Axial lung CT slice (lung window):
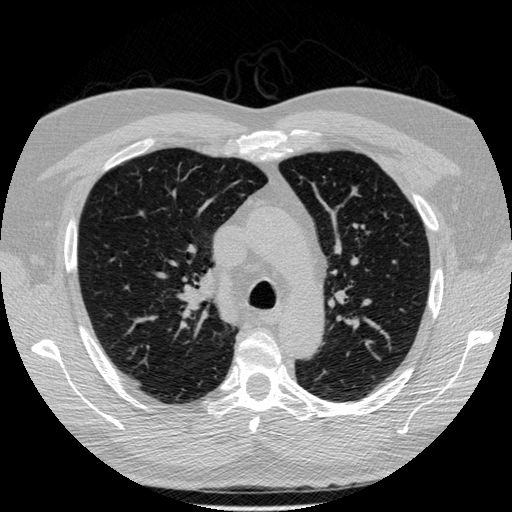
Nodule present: yes
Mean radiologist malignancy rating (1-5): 3